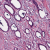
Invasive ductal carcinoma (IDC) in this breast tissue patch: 1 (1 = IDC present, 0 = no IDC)